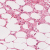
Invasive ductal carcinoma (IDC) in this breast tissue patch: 0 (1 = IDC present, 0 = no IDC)